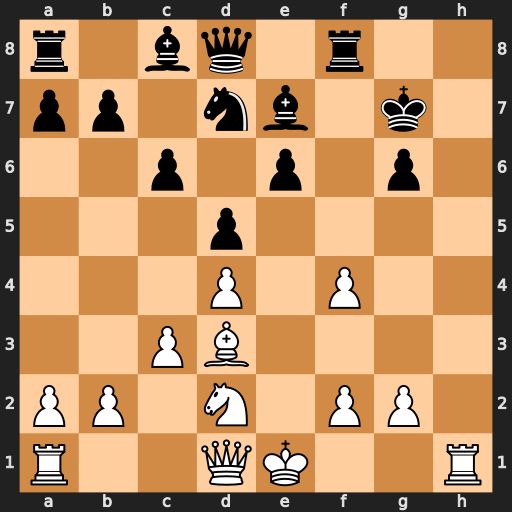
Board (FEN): r1bq1r2/pp1nb1k1/2p1p1p1/3p4/3P1P2/2PB4/PP1N1PP1/R2QK2R
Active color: w
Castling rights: KQ
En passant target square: -
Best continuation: Rh7+ Kg8 Qg4